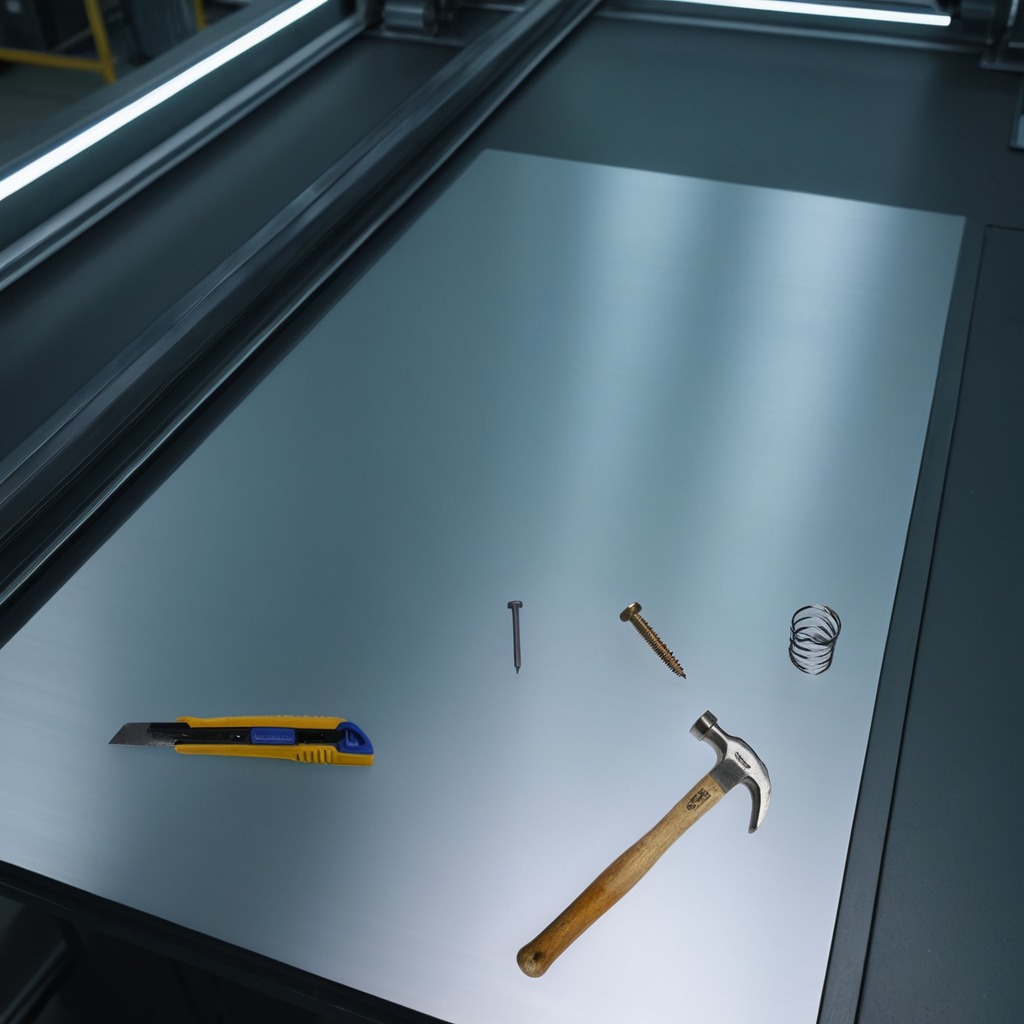
A utility knife, an iron nail, a hammer, and a coiled metal spring are lying on the metal table.